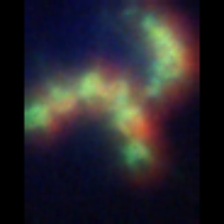
Taxon: Asterionellopsis
Group: Diatoms